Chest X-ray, PA view. Patient: 56 years old, sex F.
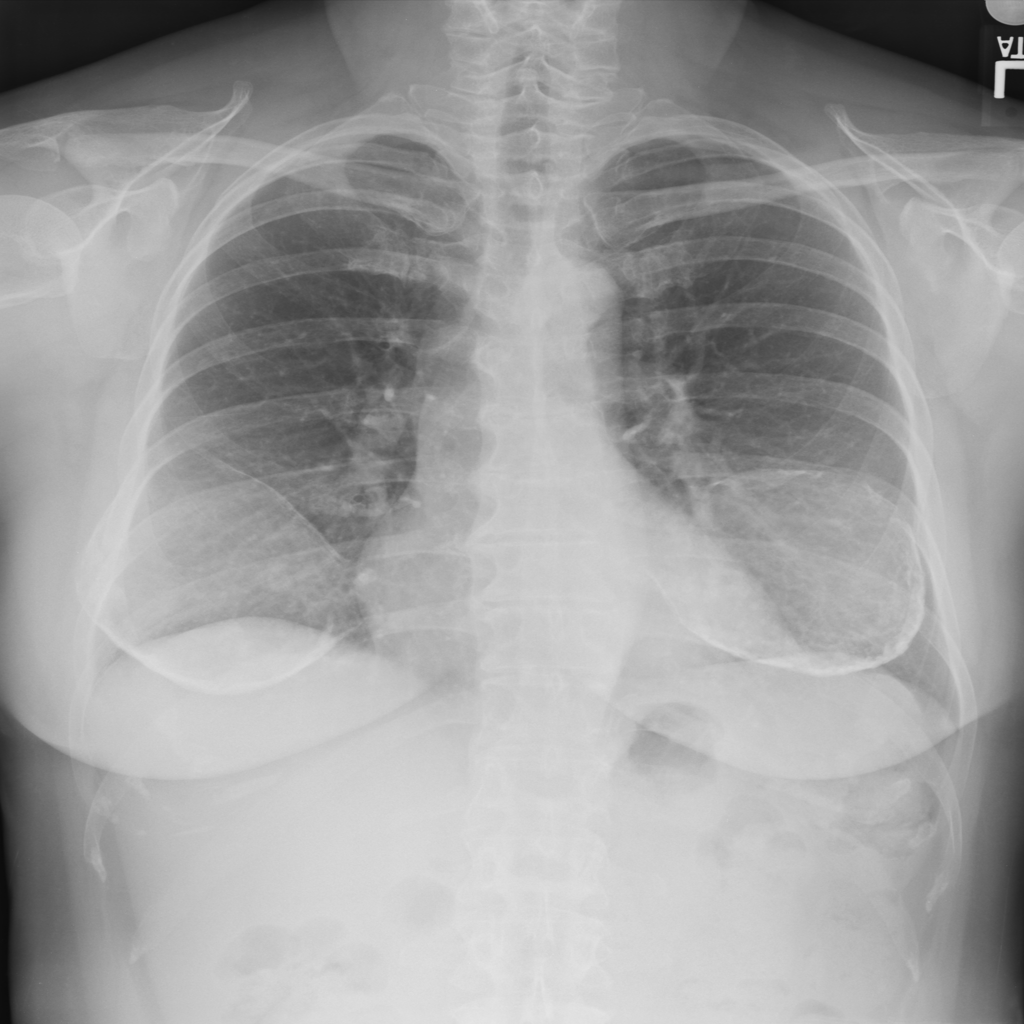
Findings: No Finding